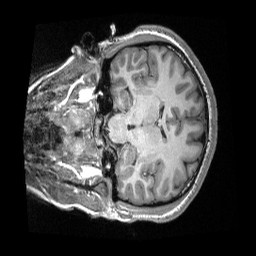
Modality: T1w
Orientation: coronal
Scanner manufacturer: siemens
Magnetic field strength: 3 T
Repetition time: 2.3 s
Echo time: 0.00308 s